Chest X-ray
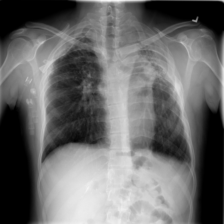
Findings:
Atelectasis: negative
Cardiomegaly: negative
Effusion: negative
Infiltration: negative
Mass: negative
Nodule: negative
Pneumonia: negative
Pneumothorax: negative
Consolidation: positive
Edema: negative
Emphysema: negative
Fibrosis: positive
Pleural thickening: positive
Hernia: negative